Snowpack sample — Snodgrass Mountain, Crested Butte, Colorado (2/4/25, 12:06 PM MST)
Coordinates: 38.923, -106.968
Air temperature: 35 °F
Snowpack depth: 80 cm
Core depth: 50 cm
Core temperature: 30.2 °F
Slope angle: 14°, slope face: 78°
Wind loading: low
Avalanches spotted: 0
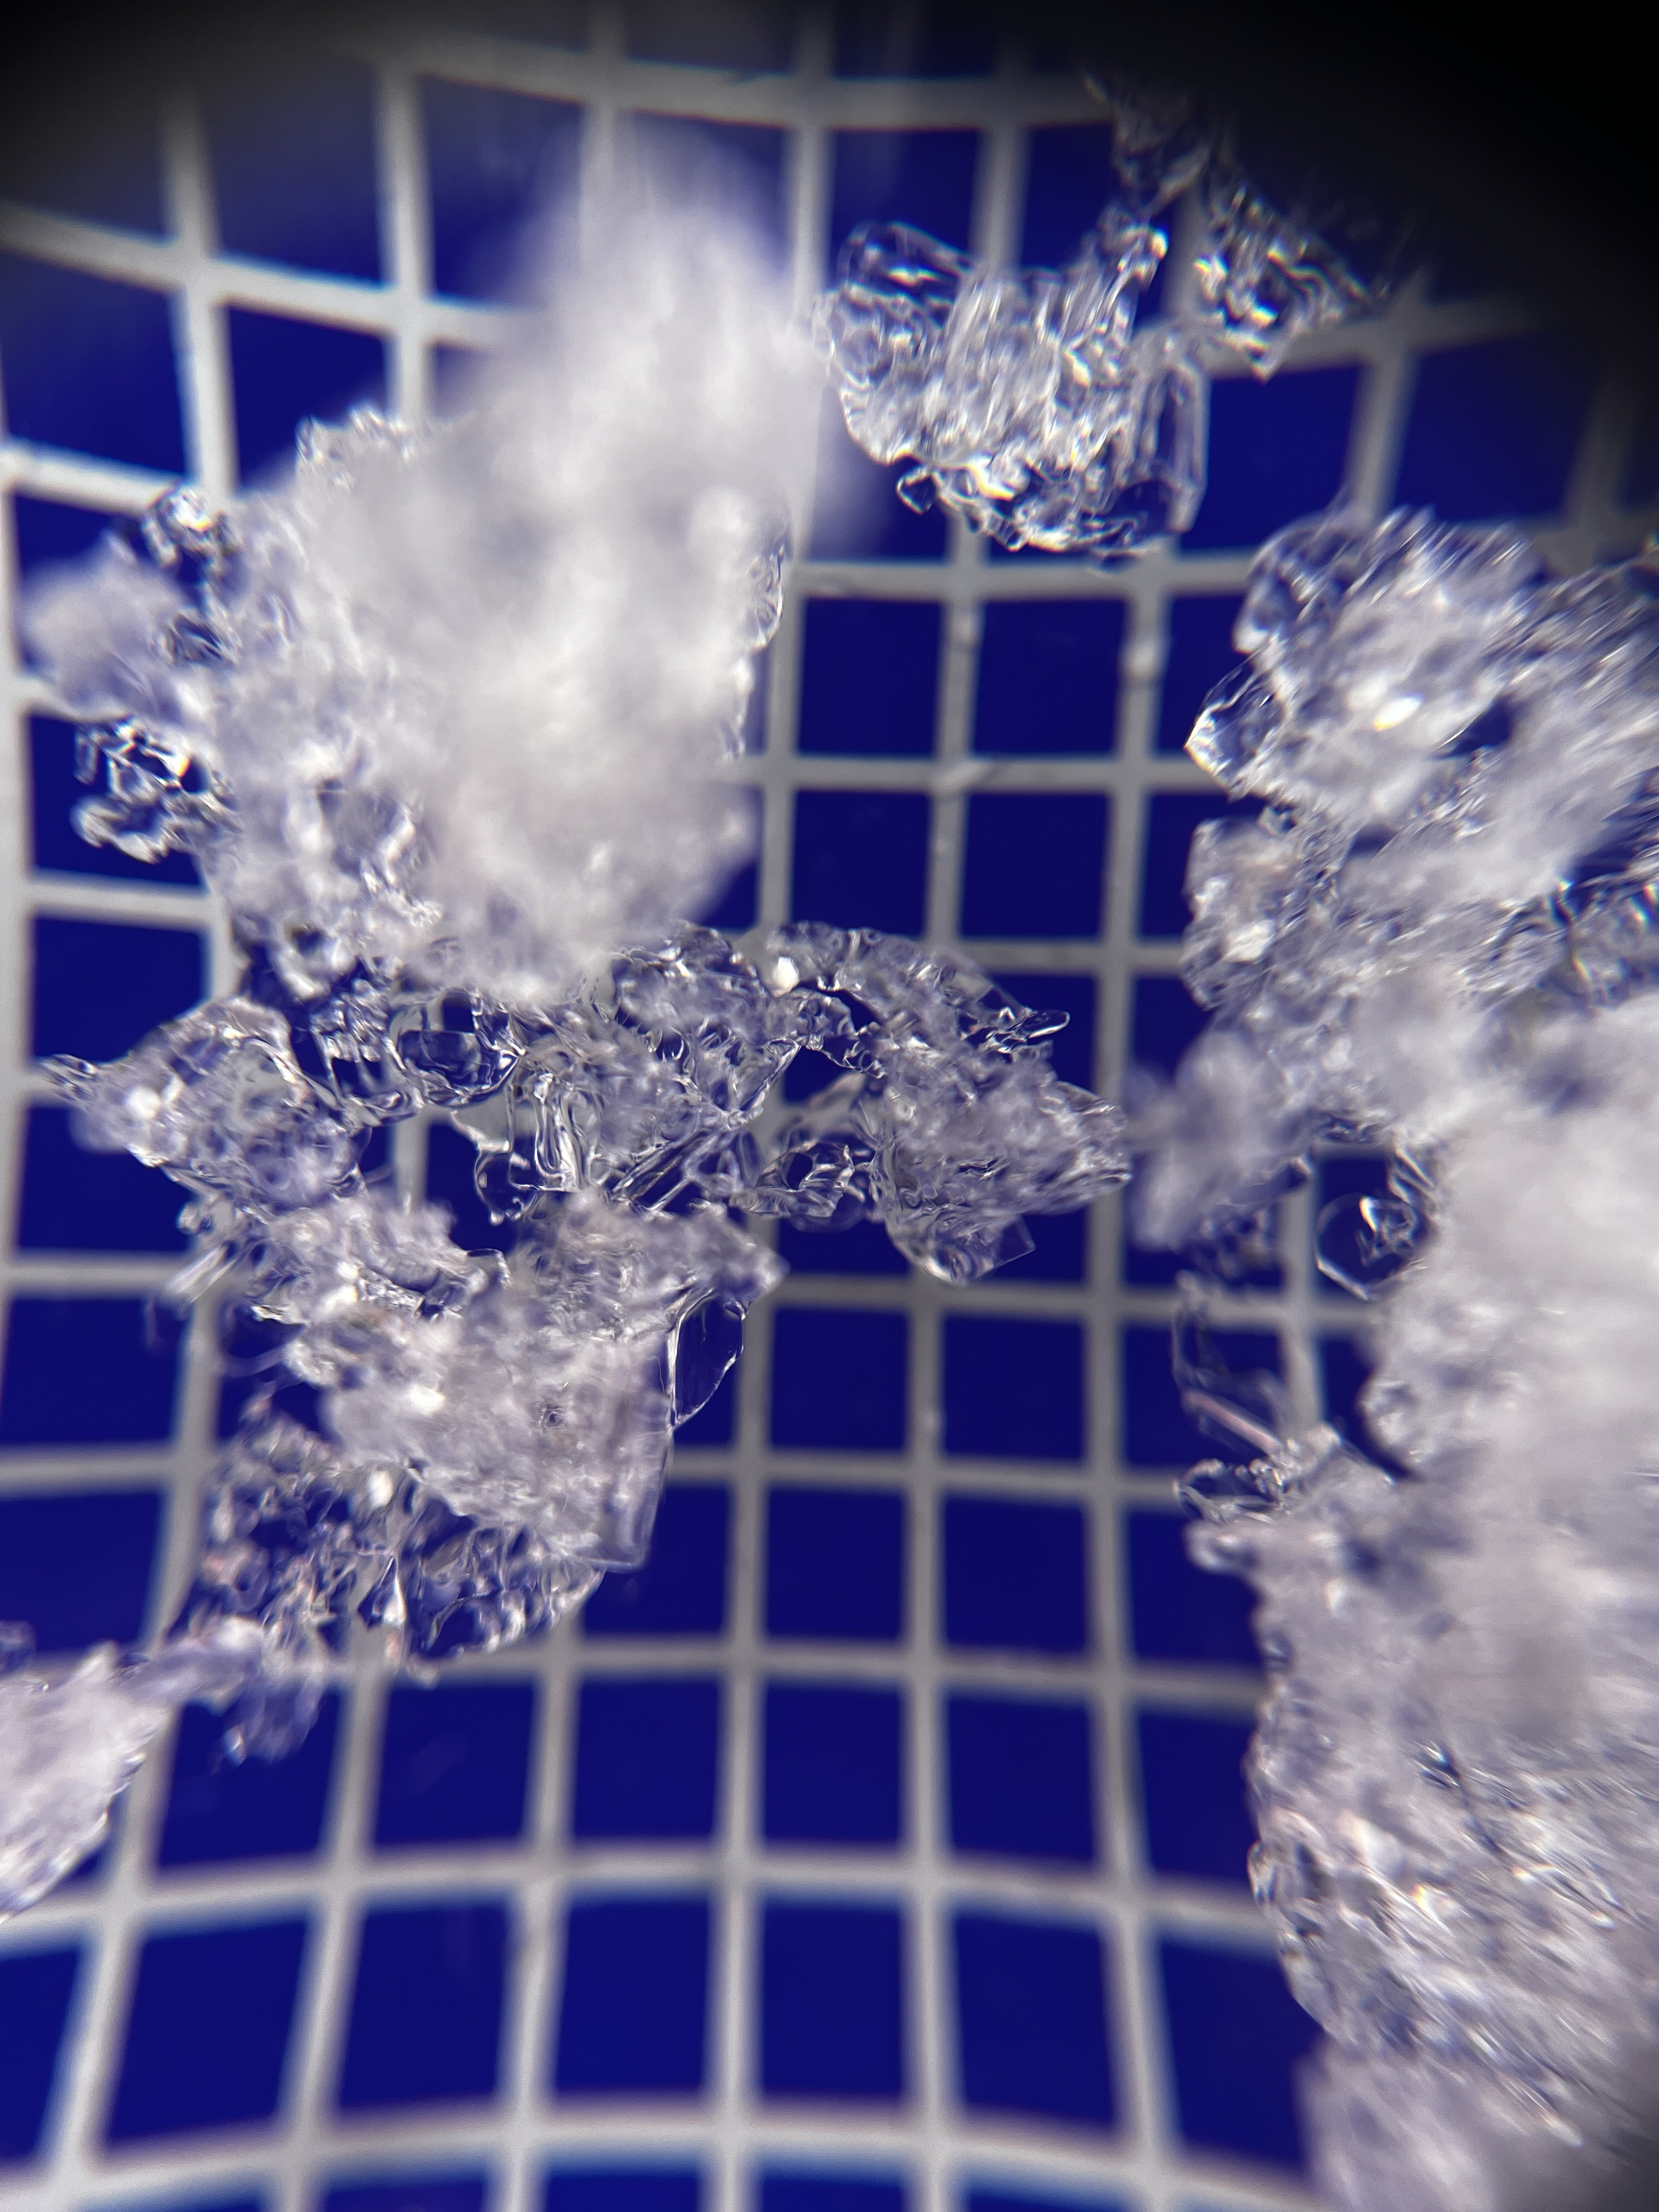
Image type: magnified_profile
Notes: No avalanches nearby, unusually warm weather for the last month reported by residents, Collected 25 yards from treeline